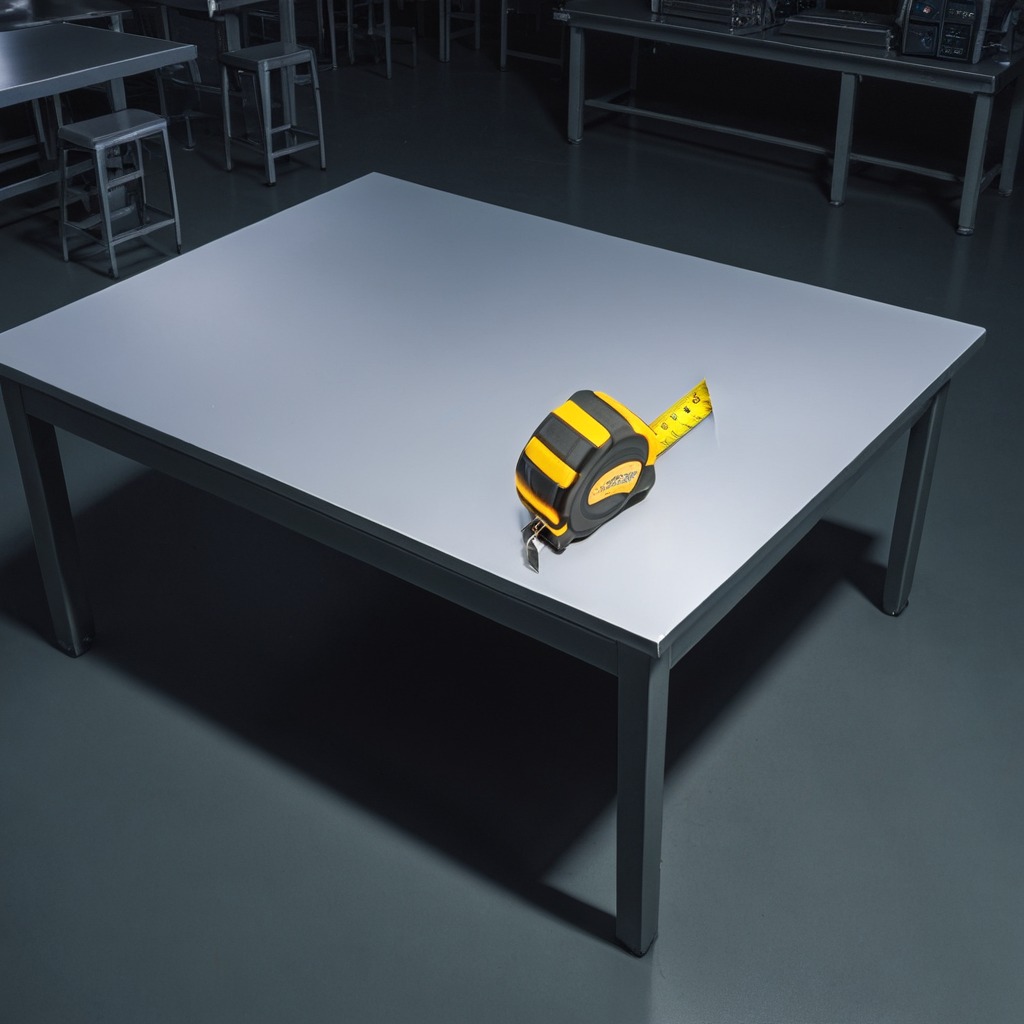
A measuring tape is lying on the tabletop.